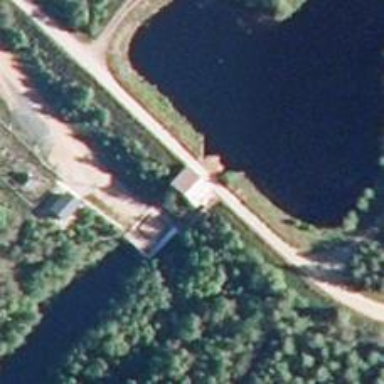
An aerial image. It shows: Hydro power generator.